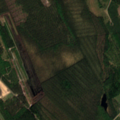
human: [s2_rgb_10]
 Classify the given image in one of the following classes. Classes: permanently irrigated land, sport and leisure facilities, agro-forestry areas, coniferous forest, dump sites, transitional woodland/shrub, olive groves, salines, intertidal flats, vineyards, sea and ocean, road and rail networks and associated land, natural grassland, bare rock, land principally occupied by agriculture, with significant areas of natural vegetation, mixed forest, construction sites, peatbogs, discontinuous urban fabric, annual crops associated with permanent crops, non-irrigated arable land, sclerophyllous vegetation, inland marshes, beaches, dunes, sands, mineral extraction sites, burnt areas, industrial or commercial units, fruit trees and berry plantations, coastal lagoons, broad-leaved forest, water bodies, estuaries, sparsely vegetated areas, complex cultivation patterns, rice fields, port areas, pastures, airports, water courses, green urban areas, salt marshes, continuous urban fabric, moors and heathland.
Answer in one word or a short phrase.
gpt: non-irrigated arable land, land principally occupied by agriculture, with significant areas of natural vegetation, coniferous forest, mixed forest, transitional woodland/shrub, peatbogs